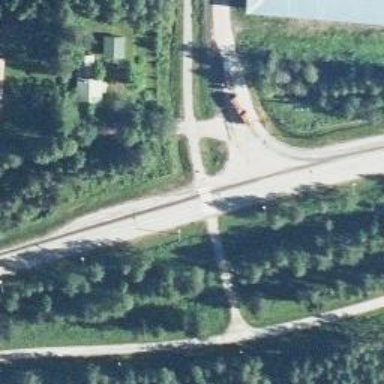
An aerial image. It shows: Asphalt cycleway with zebra crossing.